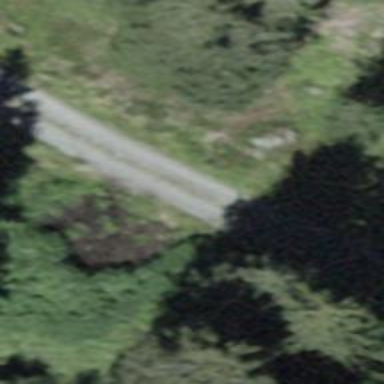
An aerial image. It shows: Track road with grade4 tracktype.